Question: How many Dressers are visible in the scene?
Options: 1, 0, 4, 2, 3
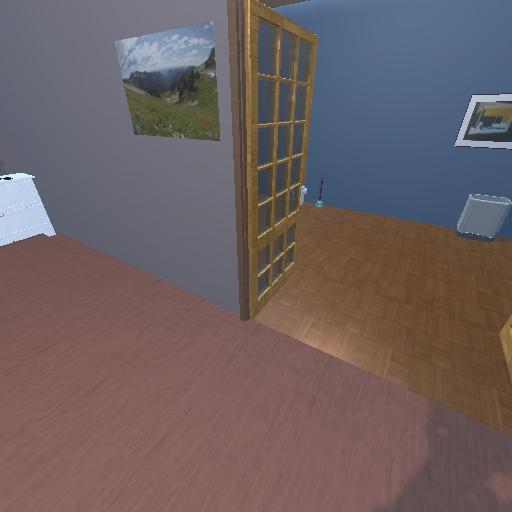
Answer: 1